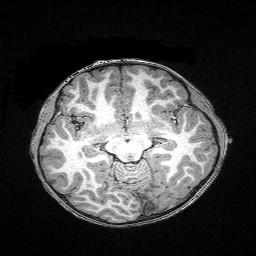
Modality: T1w
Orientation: coronal